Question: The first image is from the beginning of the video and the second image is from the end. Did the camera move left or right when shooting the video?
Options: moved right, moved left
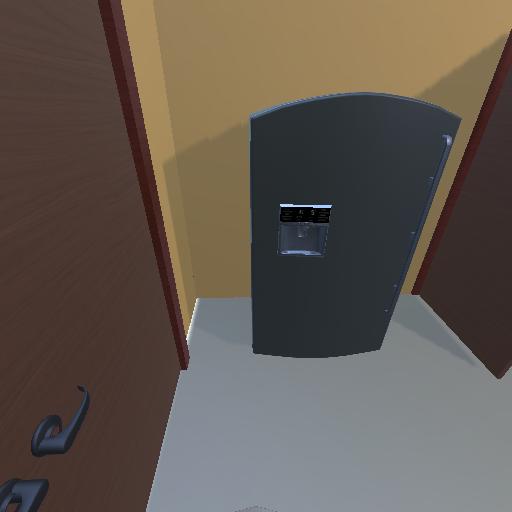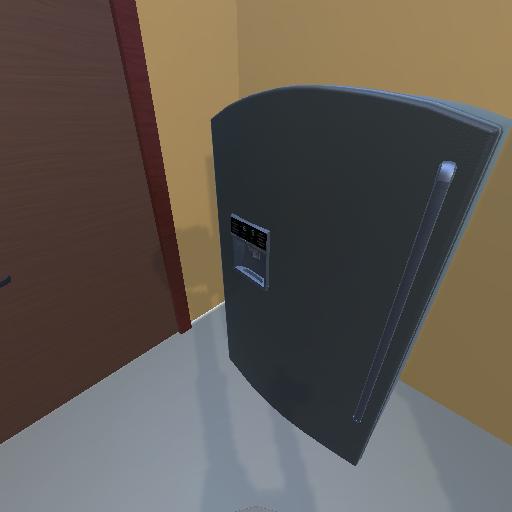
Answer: moved right